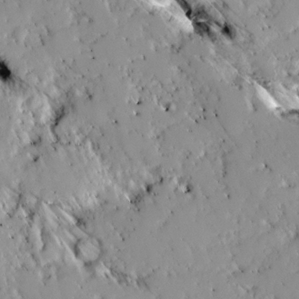
Label: non_frost